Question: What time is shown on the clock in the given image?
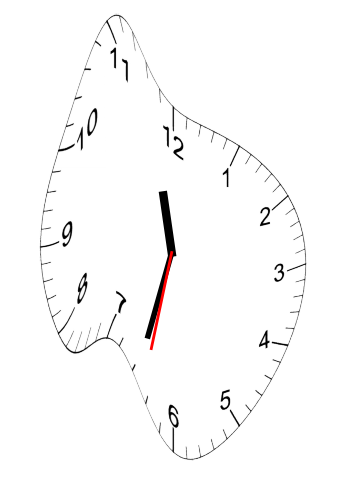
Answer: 11:32:32